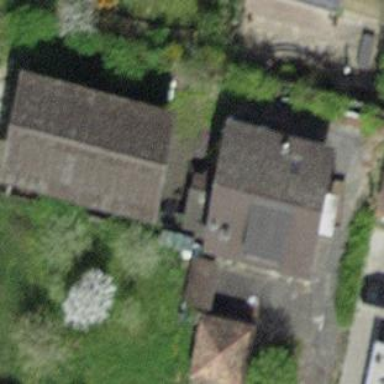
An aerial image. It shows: Detached building.